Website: walmart
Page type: payment
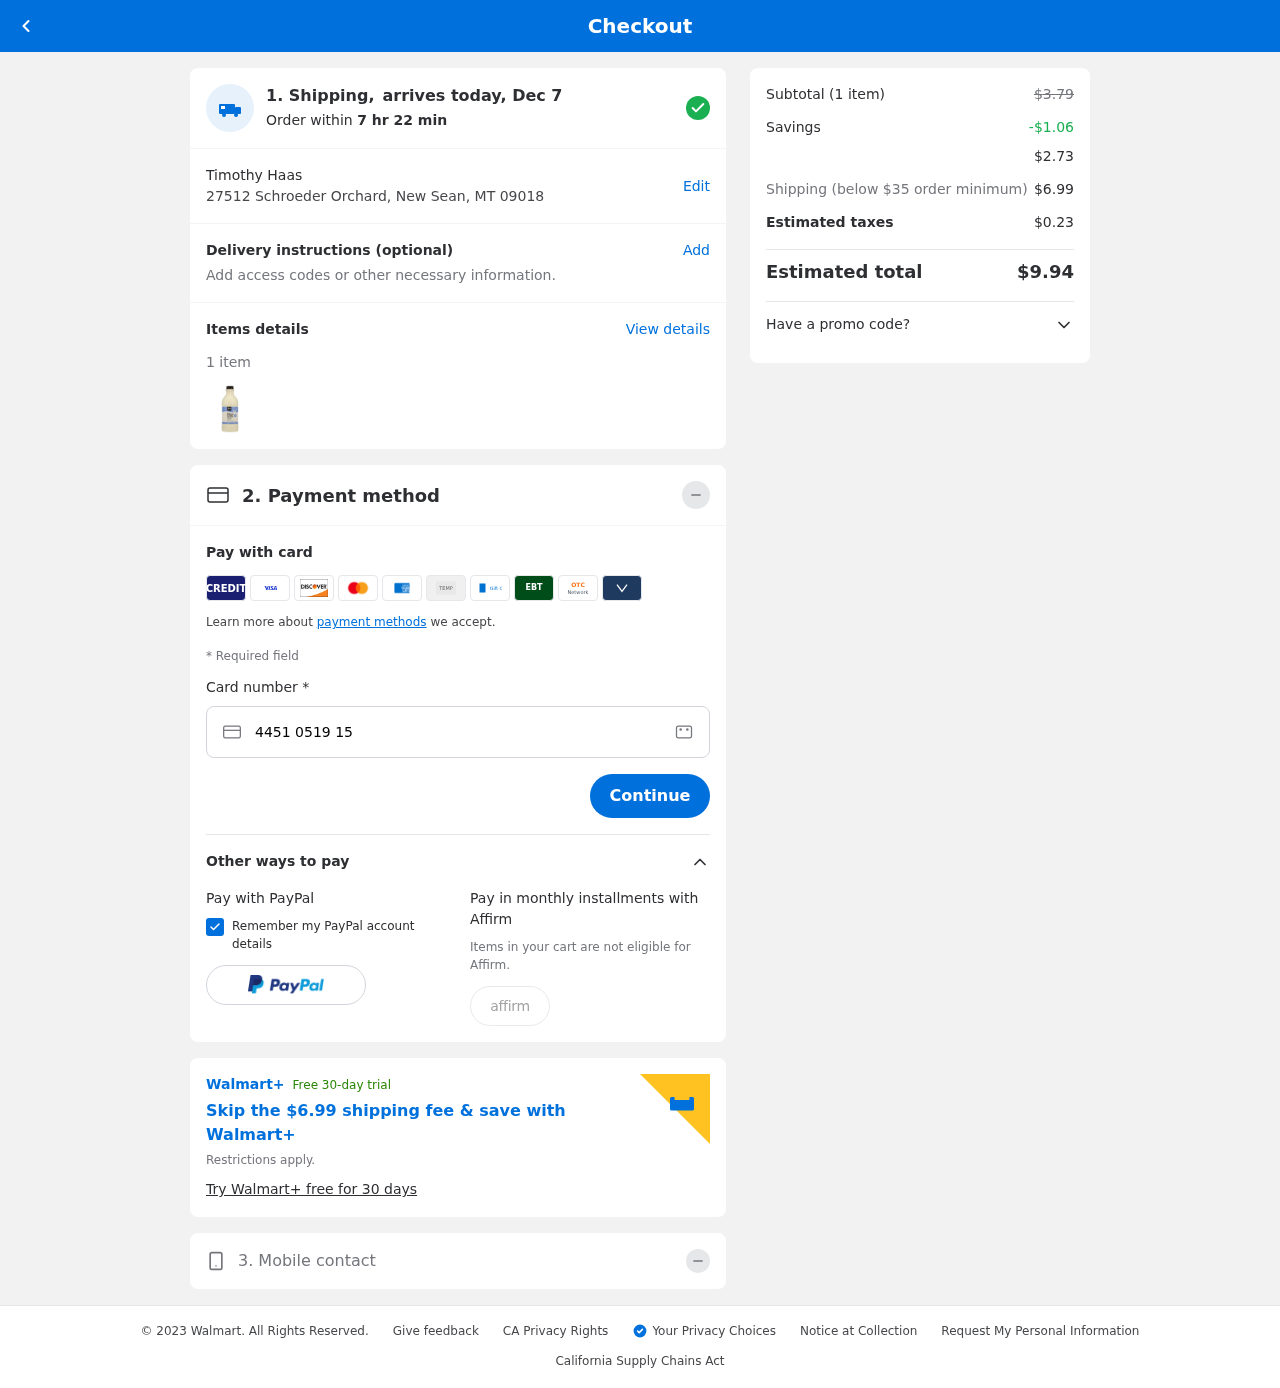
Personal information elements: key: PII_FULLNAME
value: Timothy Haas
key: PII_STREET
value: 27512 Schroeder Orchard
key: PII_CITY_STATE_ZIP
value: New Sean, MT 09018
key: PII_CARD_NUMBER
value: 4451 0519 1500 2991
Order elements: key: ORDER_DELIVERY_DATE
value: Dec 7
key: ORDER_NUM_ITEMS
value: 1
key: ORDER_SUBTOTAL_BEFORE_SAVINGS
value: $3.79
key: ORDER_SAVINGS
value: -$1.06
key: ORDER_SUBTOTAL
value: $2.73
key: ORDER_SHIPPING_COST
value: $6.99
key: ORDER_TAX
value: $0.23
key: ORDER_TOTAL
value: $9.94